Question: I would like to have UITableViewCell like this:

The text color of "Tel:" must be different from text color of number. Right now i set text to cell as usual:
'''
cell.textLabel.text=@"Something";
'''
Is it possible to have 1 label and change color of some parts of it?
How can I make table cell like on my picture?
Thank you.
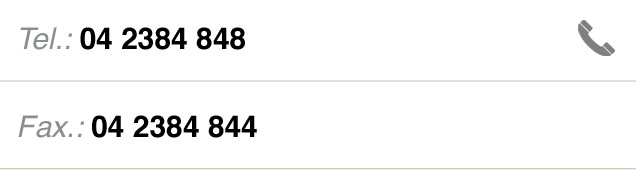
Answer: You should have to take two Labels and in Cell...and add this both Label in subview of UITableViewCell
Write this in cellForRowAtIndexPath method.
'''
- (UITableViewCell *)tableView:(UITableView *)tableView cellForRowAtIndexPath:(NSIndexPath *)indexPath
{
static NSString *CellIdentifier = @"Cell";
UITableViewCell *cell = [tableView dequeueReusableCellWithIdentifier:CellIdentifier];
if (cell == nil)
cell = [[[UITableViewCell alloc] initWithStyle:UITableViewCellStyleDefault reuseIdentifier:CellIdentifier] autorelease];
for(UIView *eachView in [cell subviews])
[eachView removeFromSuperview];
//Initialize Label
UILabel *lbl1 = [[UILabel alloc]initWithFrame:YOURFRAME];
[lbl1 setFont:[UIFont fontWithName:@"FontName" size:12.0]];
[lbl1 setTextColor:[UIColor grayColor]];
lbl1.text = YOUR CELL TEXT;
[cell addSubview:lbl1];
[lbl1 release];
UILabel *lbl2 = [[UILabel alloc]initWithFrame:YOURFRAME];
[lbl2 setFont:[UIFont fontWithName:@"FontName" size:12.0]];
[lbl2 setTextColor:[UIColor blackColor]];
lbl2.text = YOUR CELL TEXT;
[cel2 addSubview:lbl2];
[lbl2 release];
return cell;
}
'''
Along with this you can also create Custom cell as define <URL>
Happy Coding..